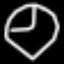
Label: clock